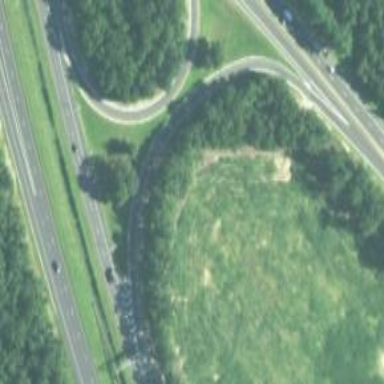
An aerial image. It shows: Motorway link at cloverleaf junction.